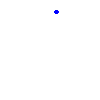
Particle: kaon